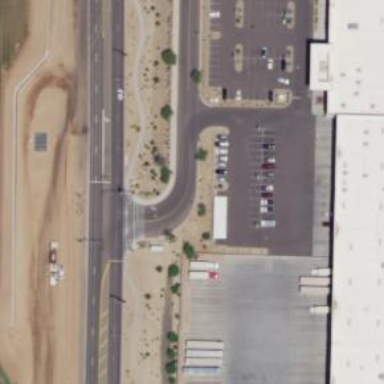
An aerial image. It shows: Solid stop line on the road marking.